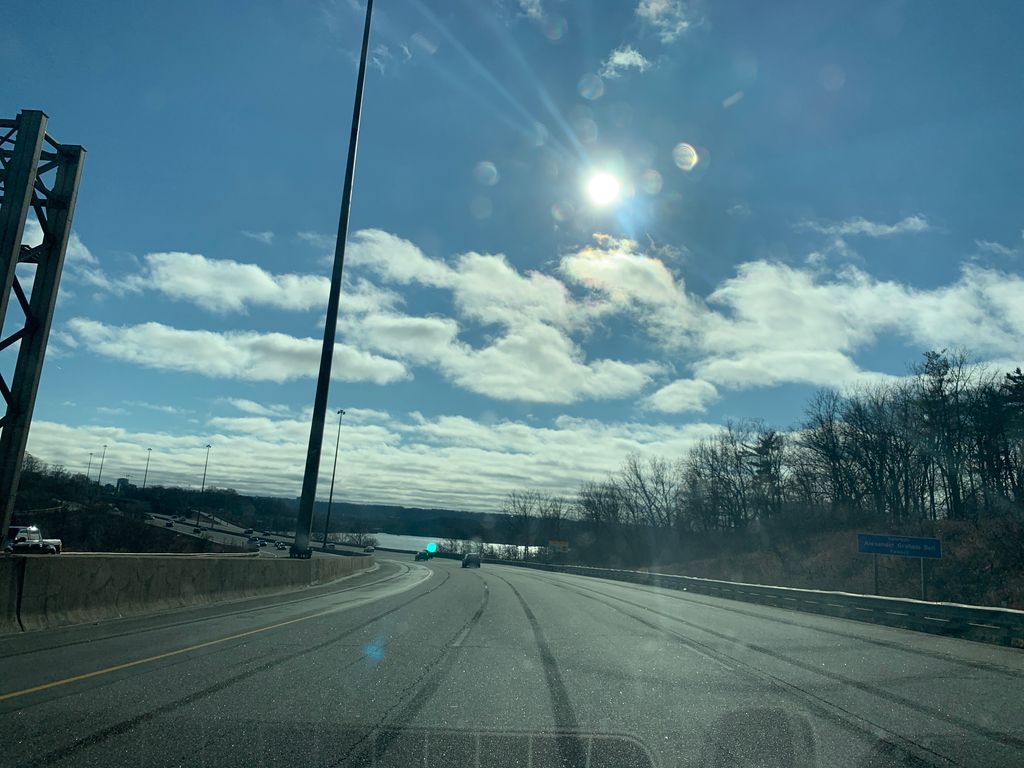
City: hamilton